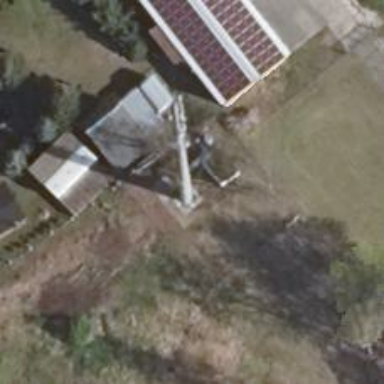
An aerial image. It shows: Mast tower used for communication.